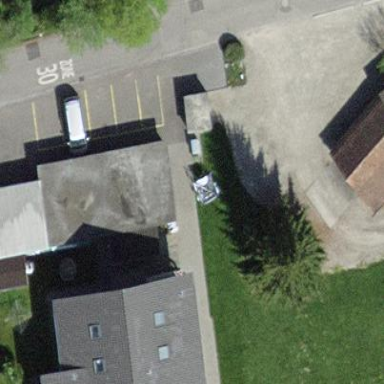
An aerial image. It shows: View of roof of building.